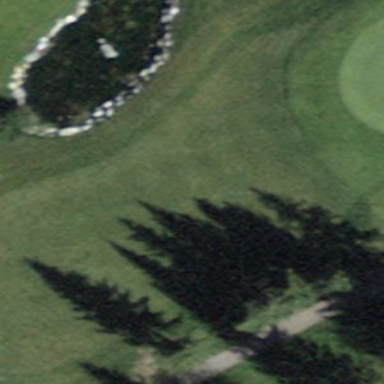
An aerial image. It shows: Golf fairway surrounded by grass.